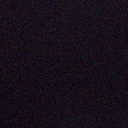
Screen state: off